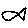
Label: fish